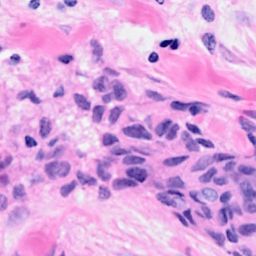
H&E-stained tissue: Breast